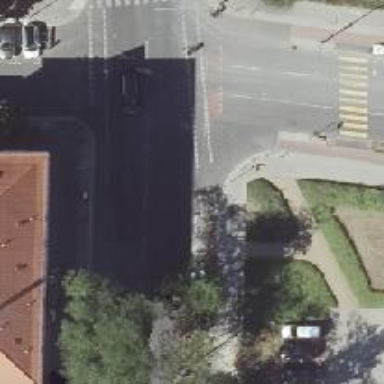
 equipped with sidewalks on both sides. There is track cycleway on the left side."